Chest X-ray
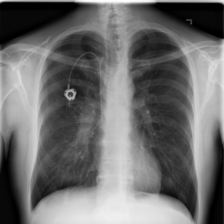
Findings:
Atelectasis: negative
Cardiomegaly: negative
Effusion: negative
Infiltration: negative
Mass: negative
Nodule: negative
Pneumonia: negative
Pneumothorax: negative
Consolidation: negative
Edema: negative
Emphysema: negative
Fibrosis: negative
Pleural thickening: negative
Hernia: negative